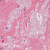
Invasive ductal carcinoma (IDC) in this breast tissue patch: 0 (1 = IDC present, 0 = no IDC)